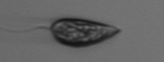
Label: Prorocentrum_triestinum